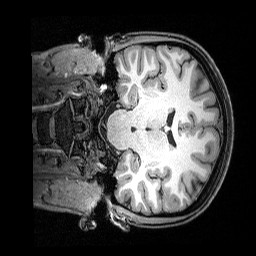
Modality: T1w
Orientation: coronal
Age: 28
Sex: female
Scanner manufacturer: siemens
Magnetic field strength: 3 T
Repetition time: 2.5 s
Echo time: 0.00369 s